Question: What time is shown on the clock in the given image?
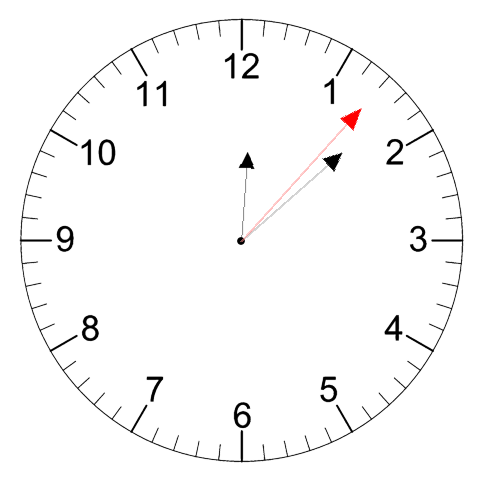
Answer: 12:08:07